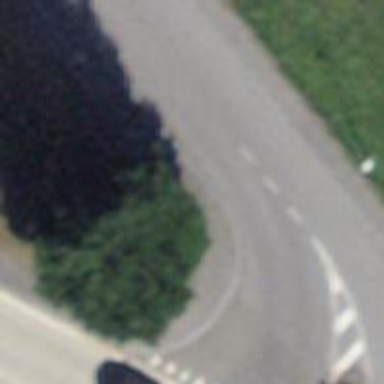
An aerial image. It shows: Smoothly paved residential road.